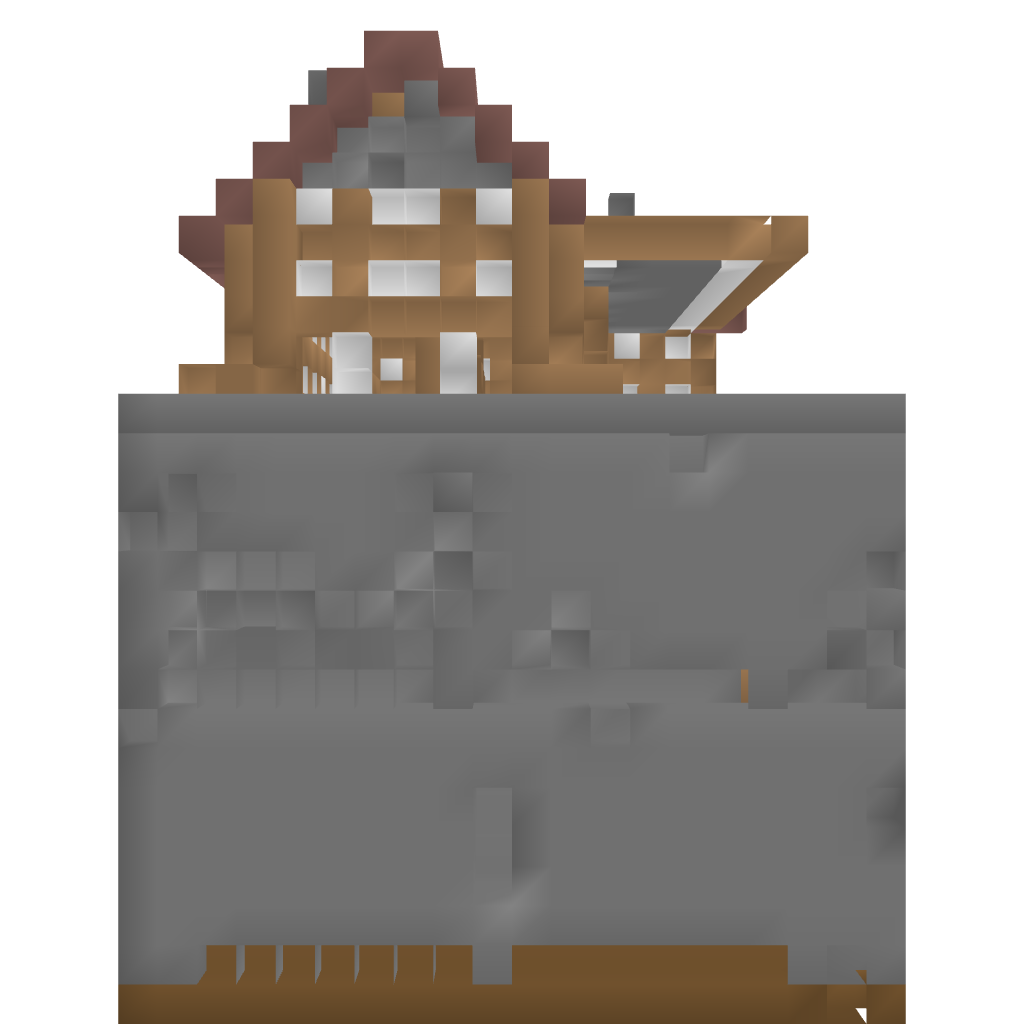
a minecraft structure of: Nice village train station high quality a lot of earth